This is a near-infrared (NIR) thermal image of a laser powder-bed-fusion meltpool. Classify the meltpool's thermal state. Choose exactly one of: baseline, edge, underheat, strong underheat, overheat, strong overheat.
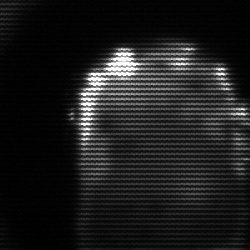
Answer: baseline